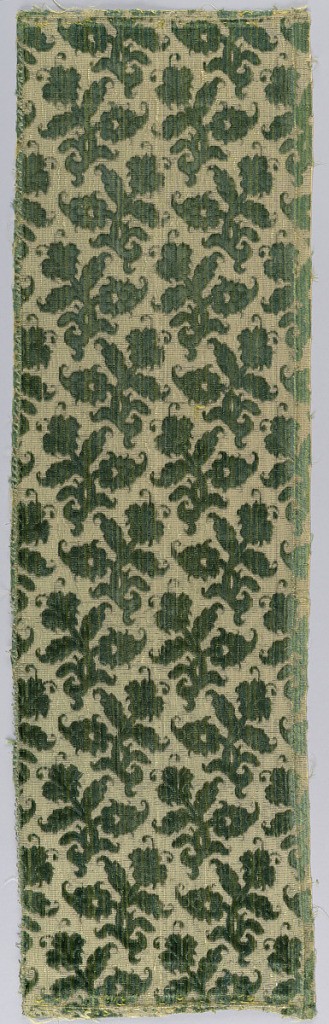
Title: Fragments
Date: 16th–17th century
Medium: silk Technique: velvet
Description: Panel of green silk velvet on yellow ground, cut and uncut pile, in a pattern of a floral spray.